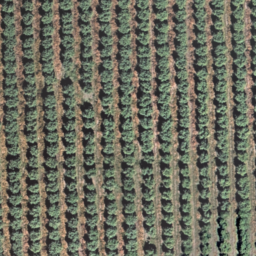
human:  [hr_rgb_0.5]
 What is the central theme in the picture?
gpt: farmland